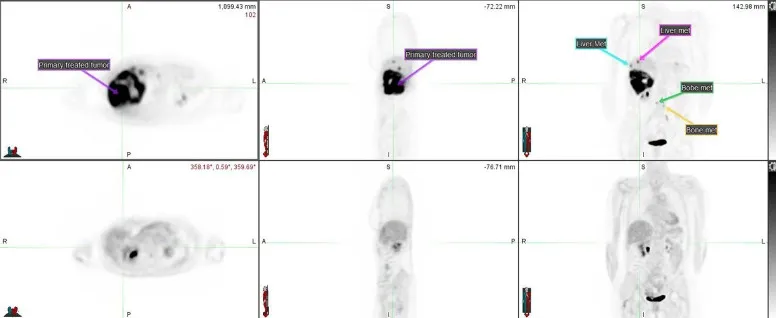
PET CT comparison of the disseminated disease before (top row) and after (bottom row) the SBRT course combined with ImT (nivolumab/relatlimab). The primary tumor treated with SBRT (compare to
Figure 2
) as well as some of the metastases are annotated on the pre-treatment imaging.
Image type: radiology (pet)